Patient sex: M
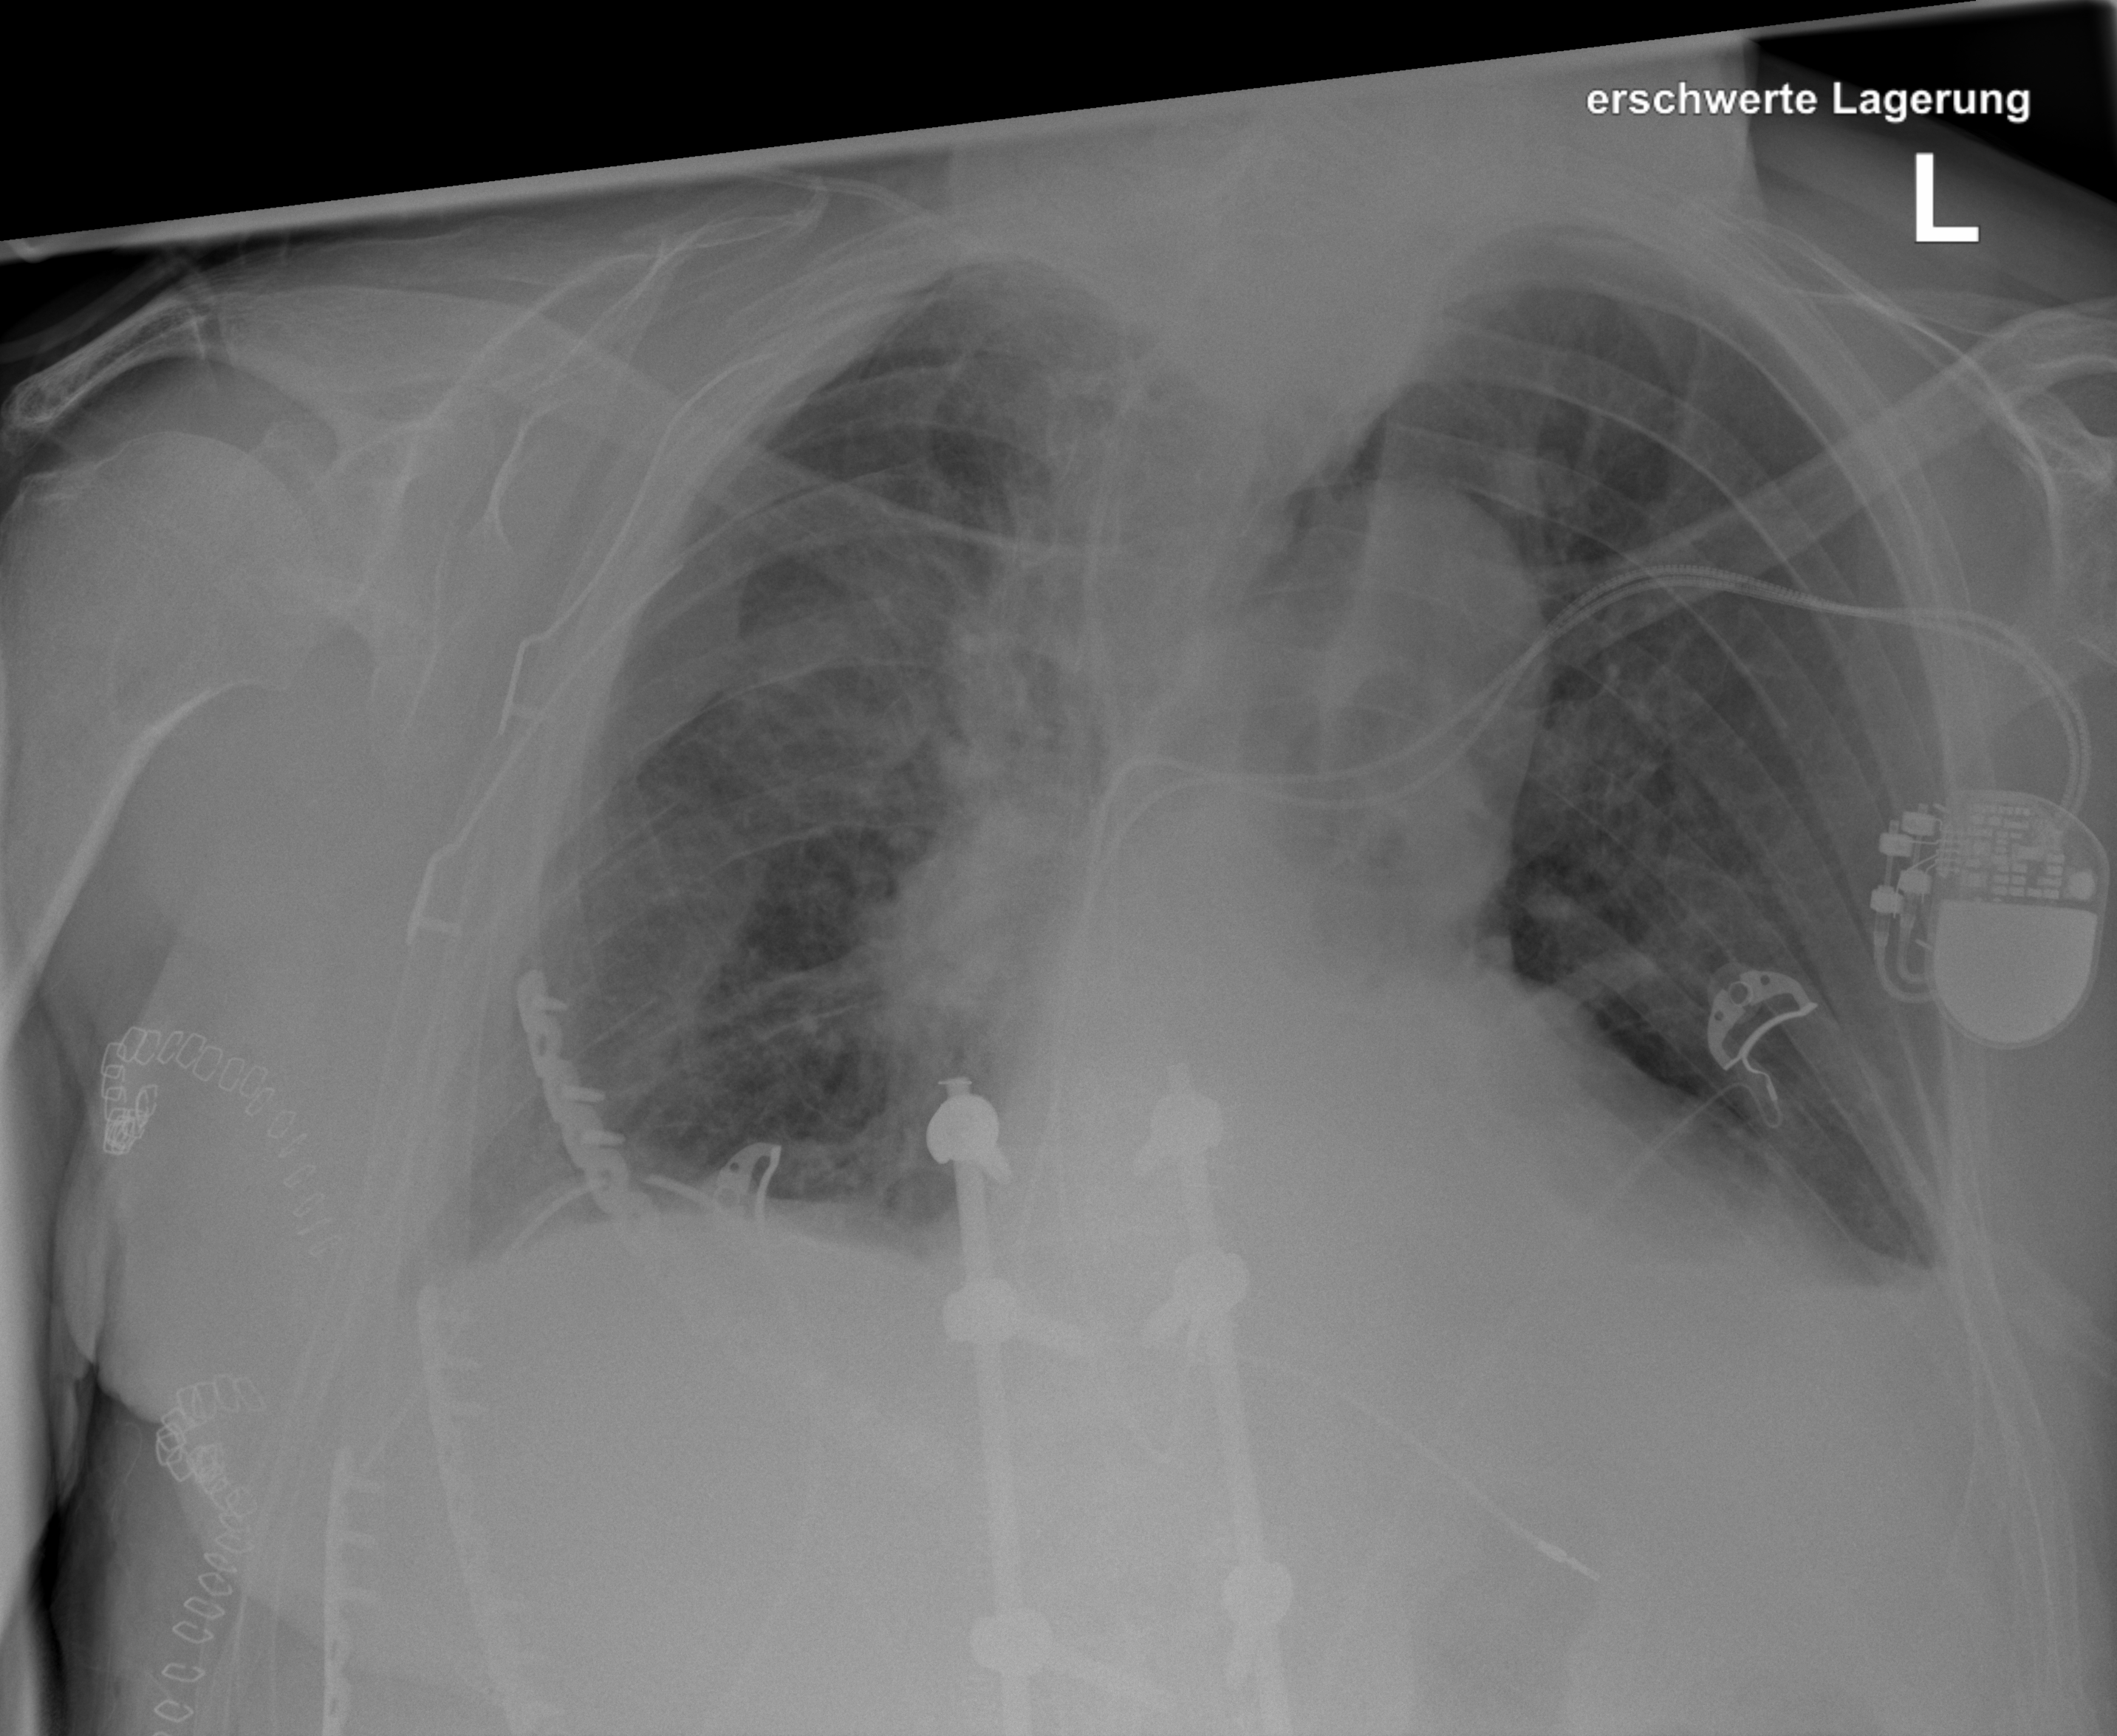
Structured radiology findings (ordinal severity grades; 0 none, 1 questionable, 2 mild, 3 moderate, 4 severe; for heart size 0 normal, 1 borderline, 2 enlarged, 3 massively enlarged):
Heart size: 3
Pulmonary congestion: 2
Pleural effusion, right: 2
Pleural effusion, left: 2
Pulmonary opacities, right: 0
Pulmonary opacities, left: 0
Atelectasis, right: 2
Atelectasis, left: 2